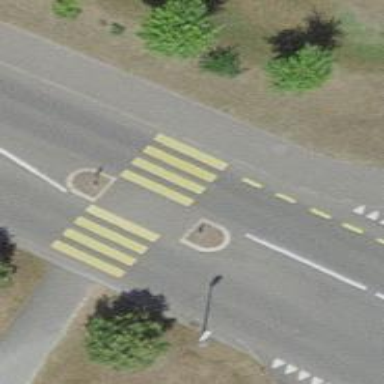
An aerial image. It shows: Marked crossing with pedestrian island.